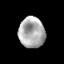
Tissue: skin
Cell type: Epithelial cells
Senescence score: 0.9128
Nuclear area (px): 776
Mean DAPI intensity: 172.727